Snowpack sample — Loveland Pass, Silver Plume, Colorado, USA (2/11/26, 12:00 PM MST)
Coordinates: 39.663, -105.886
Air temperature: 35 °F
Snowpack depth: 82 cm
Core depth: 40 cm
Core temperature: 23 °F
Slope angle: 13°, slope face: 12°
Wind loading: high
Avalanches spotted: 1
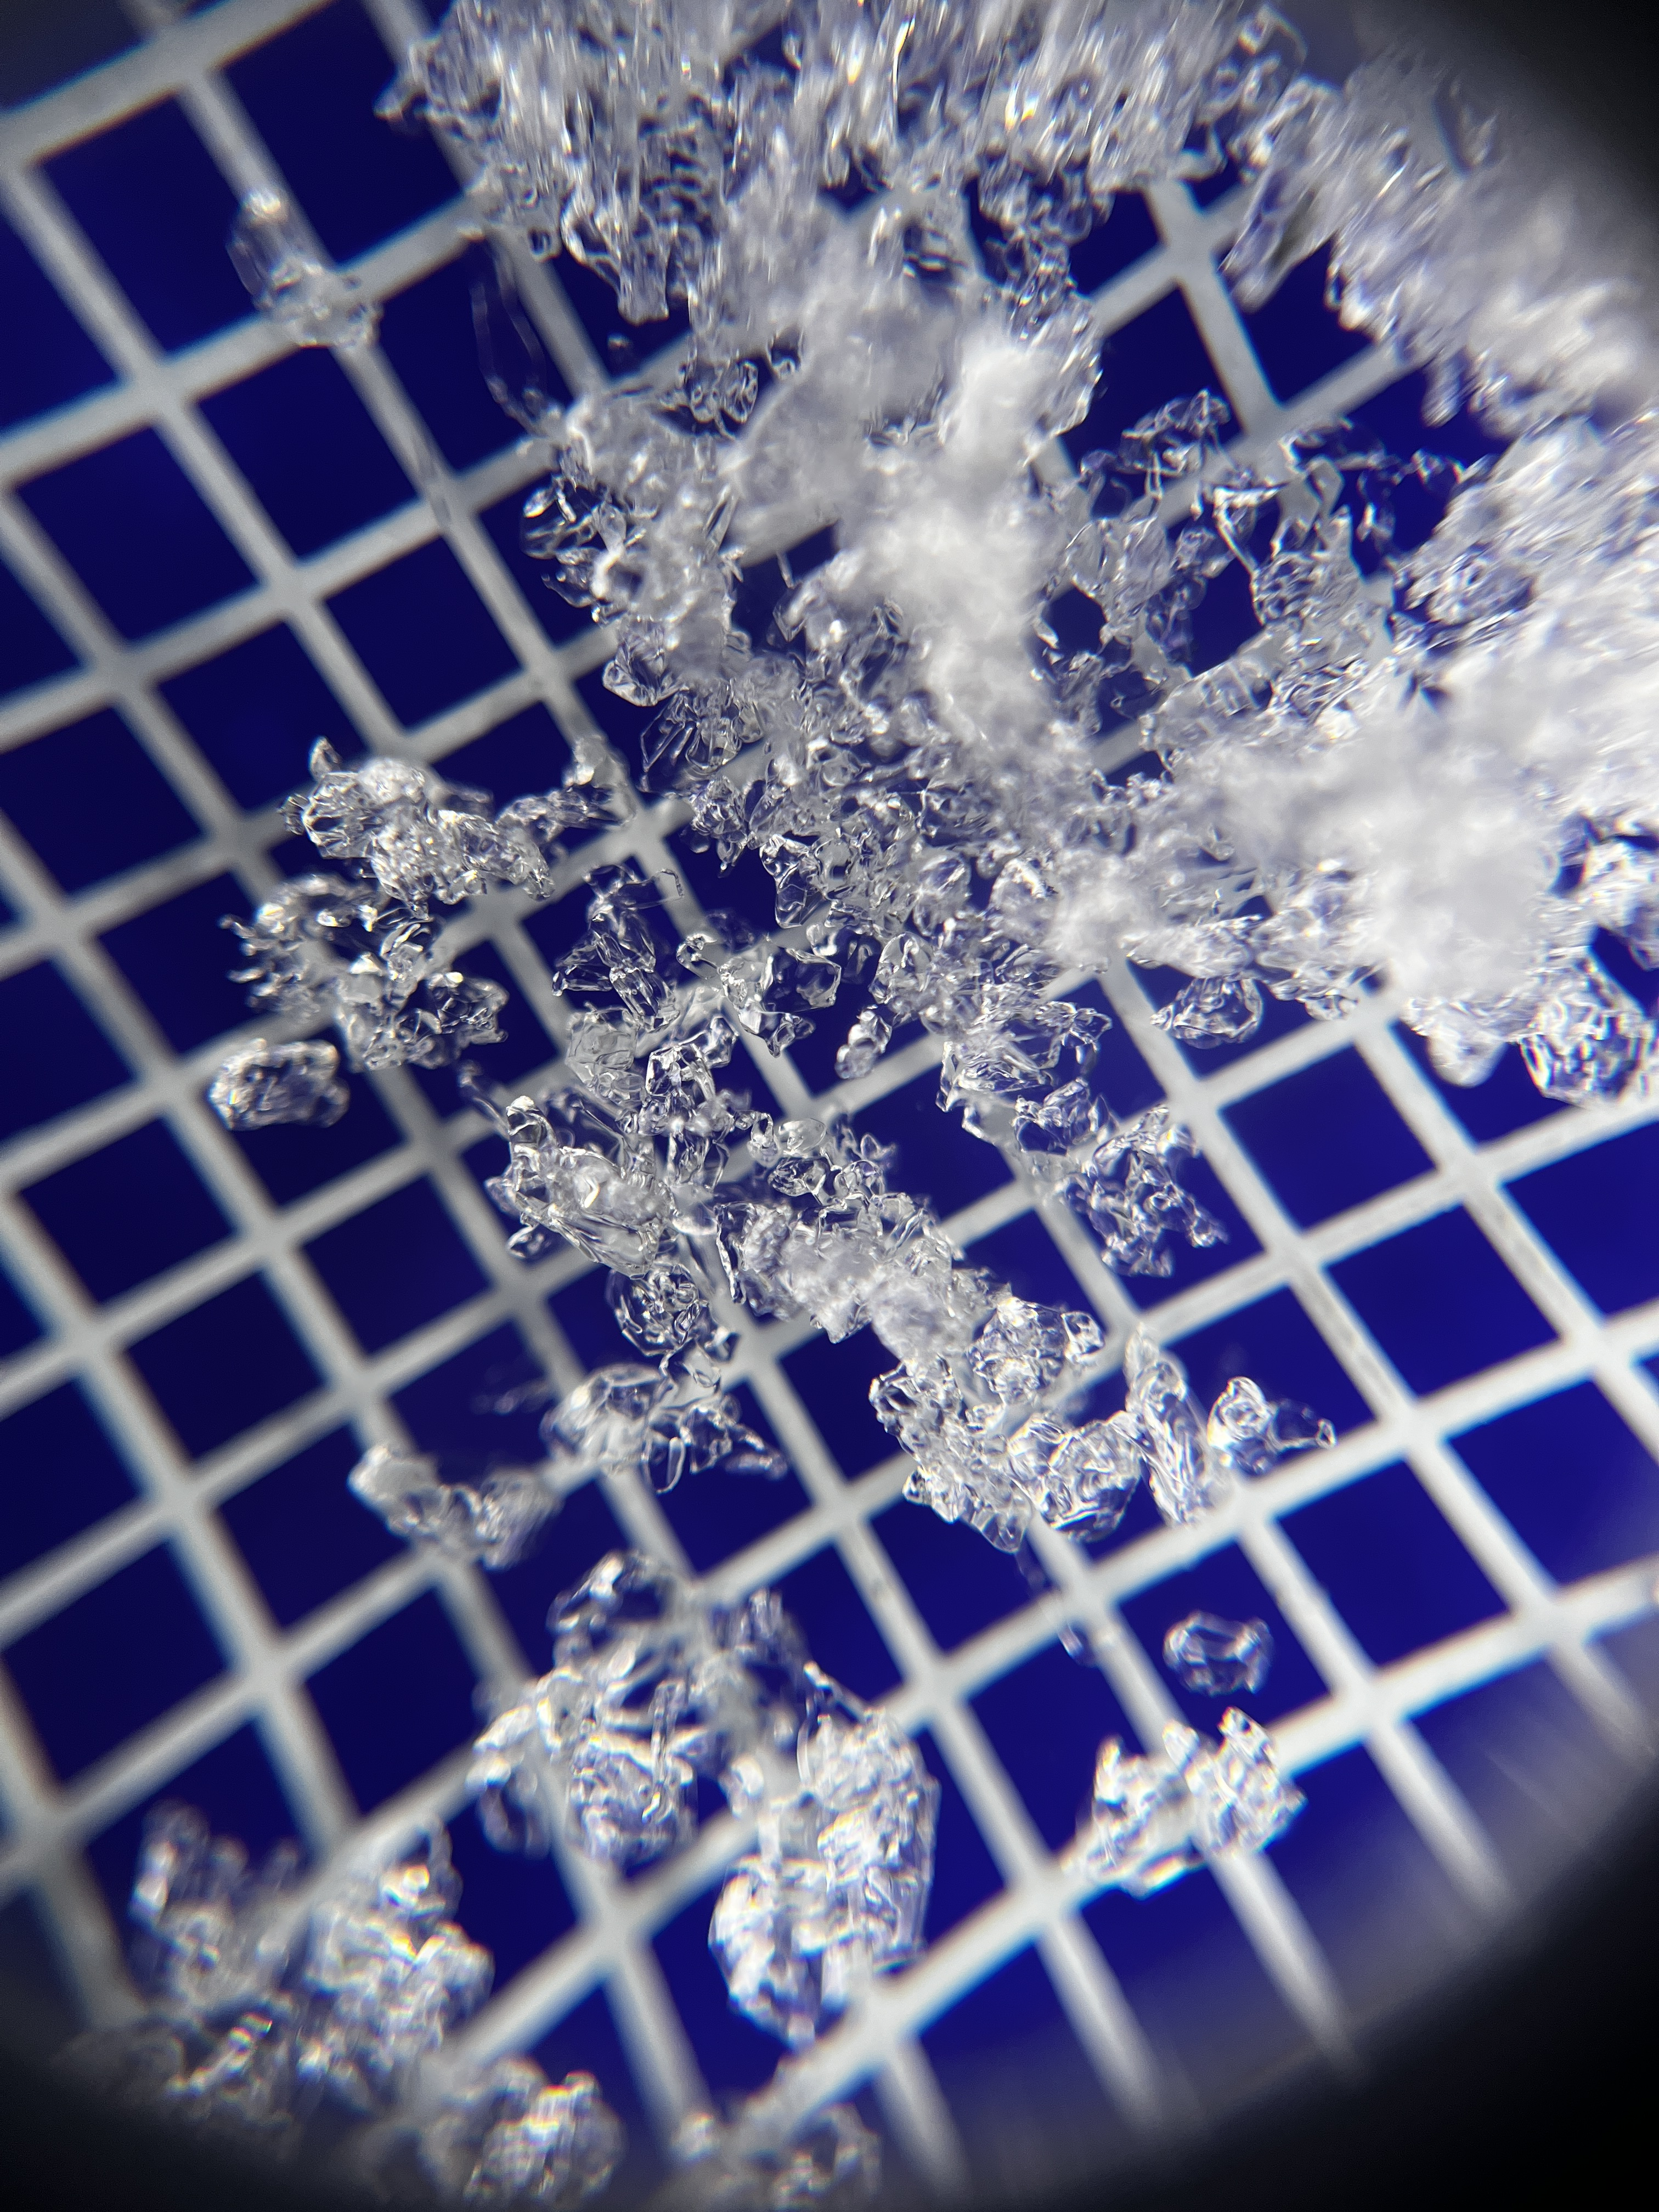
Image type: magnified_profile
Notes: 1 small avalanche spotted on the north side of the bowl, lots of wind loading